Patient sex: M
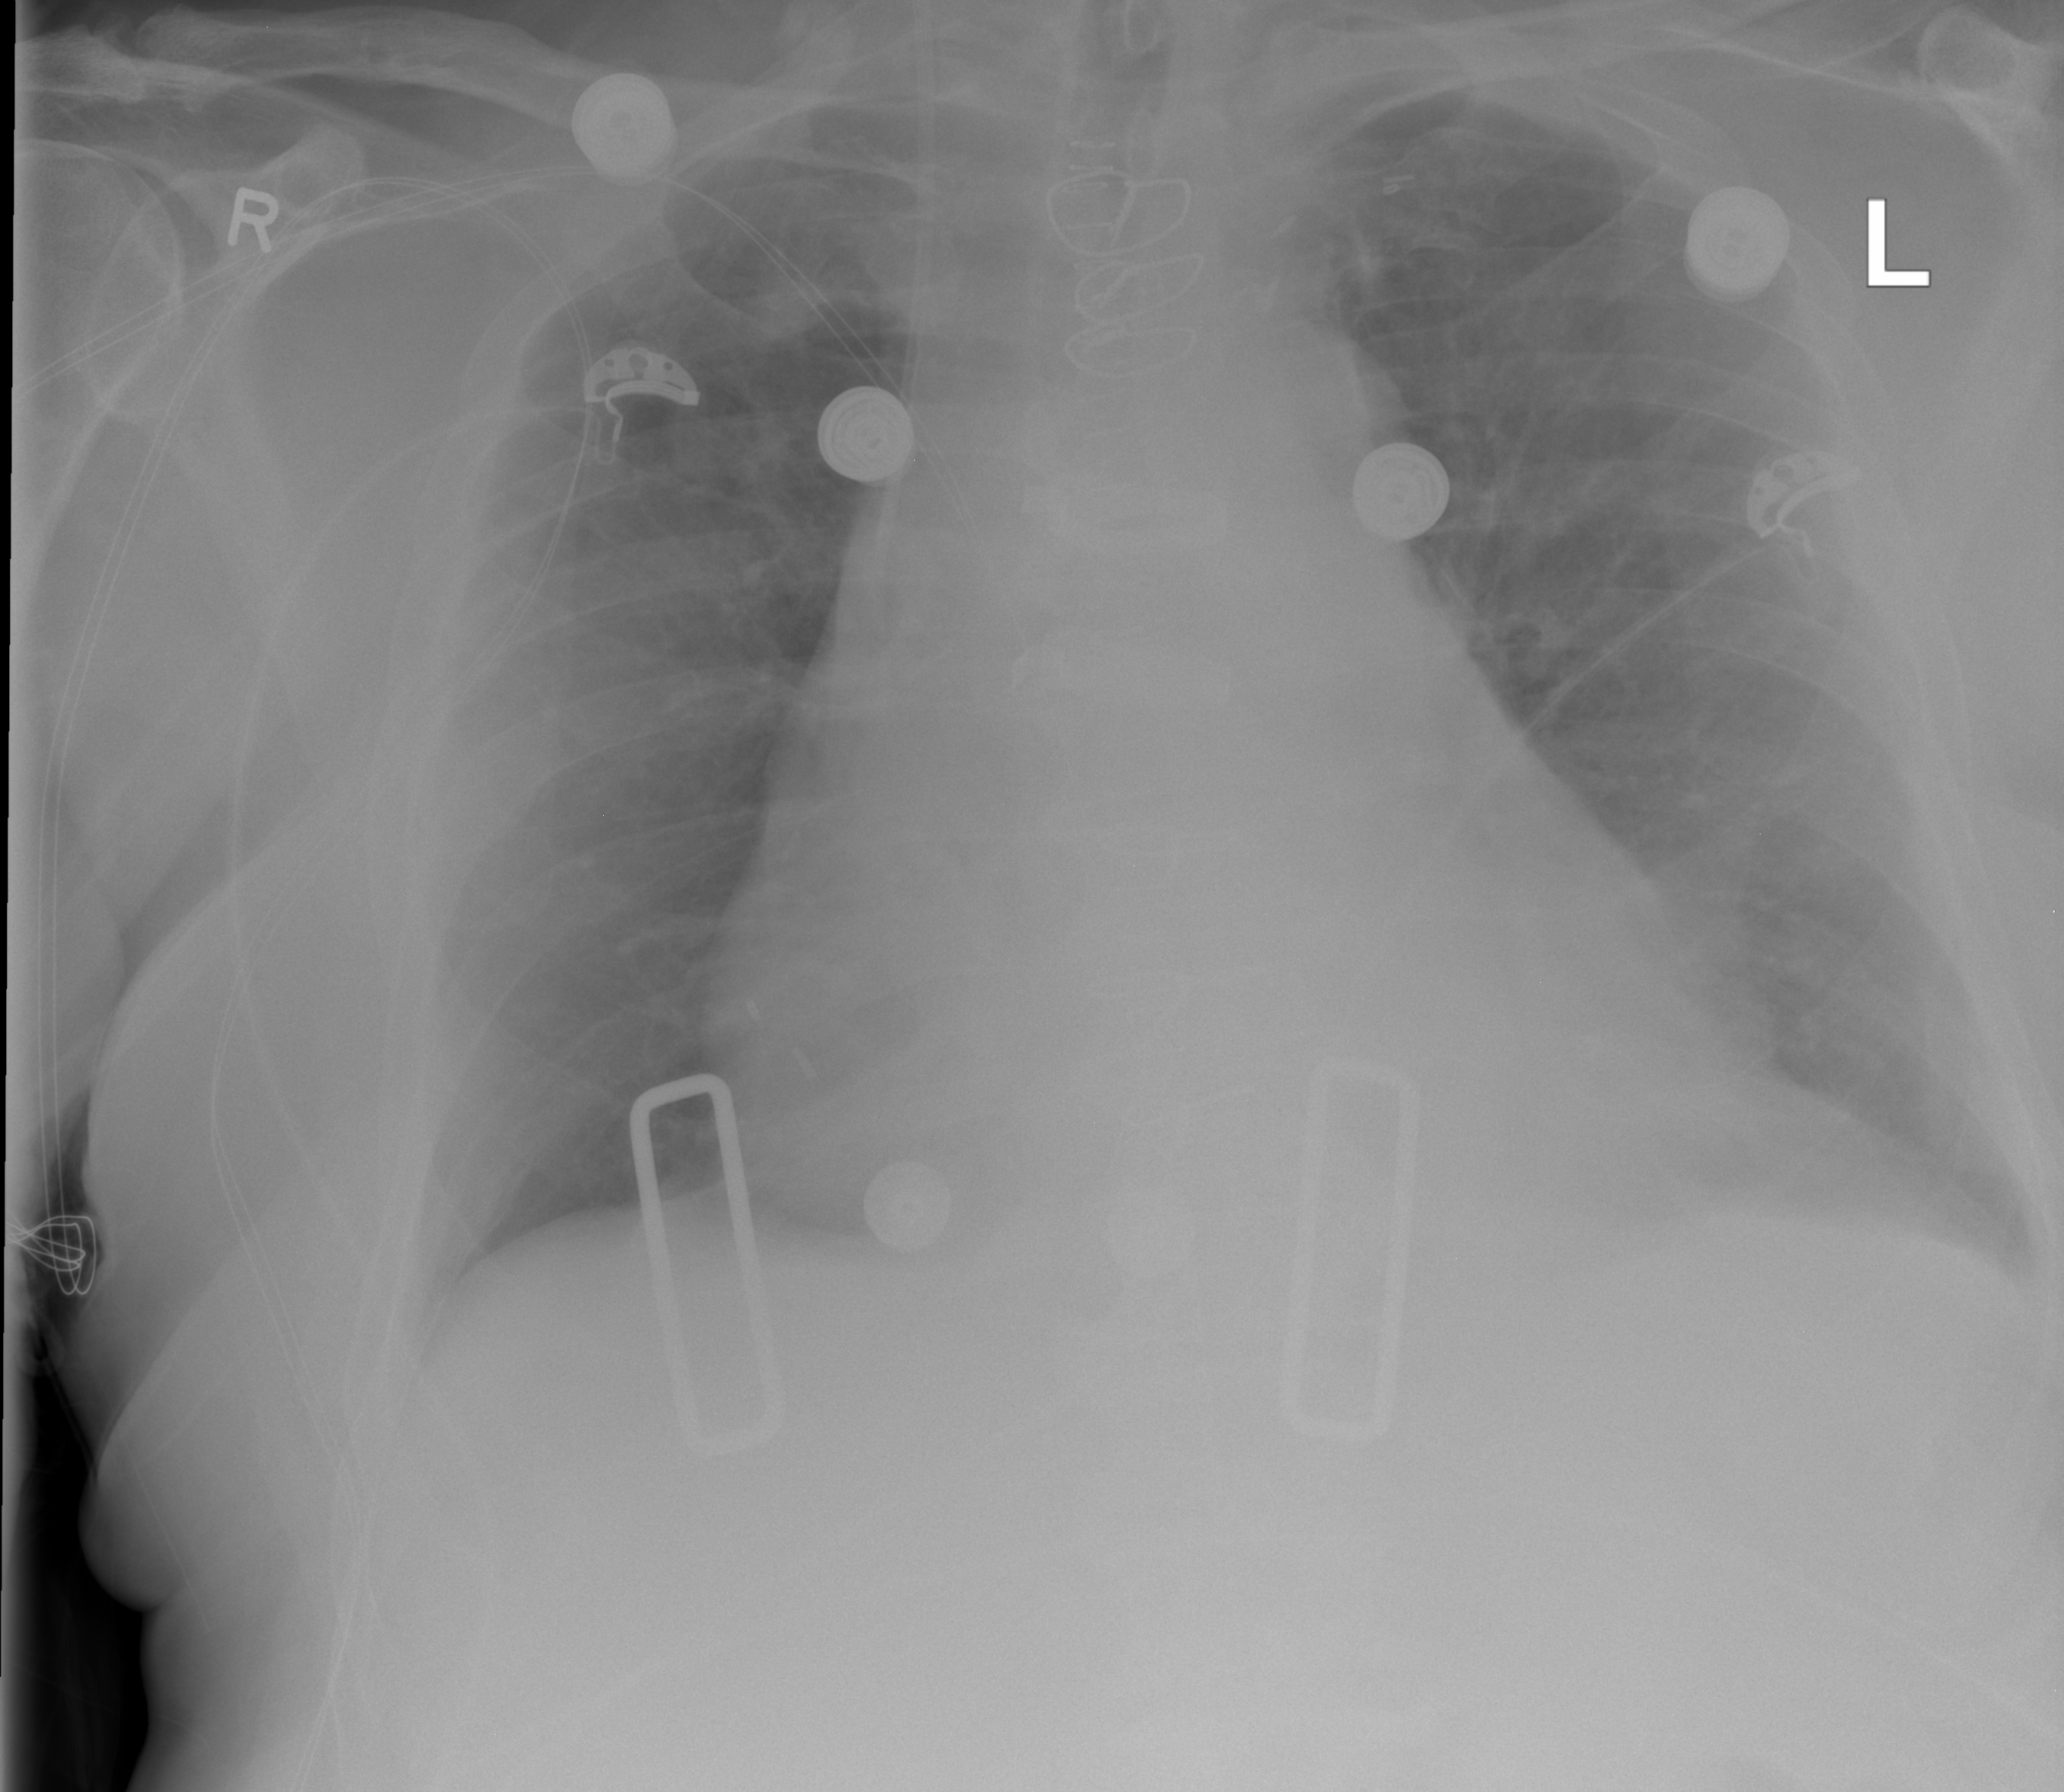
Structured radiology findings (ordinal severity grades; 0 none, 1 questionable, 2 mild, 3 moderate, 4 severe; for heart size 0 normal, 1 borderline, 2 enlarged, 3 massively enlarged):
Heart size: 2
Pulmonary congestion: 0
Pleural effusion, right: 0
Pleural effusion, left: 2
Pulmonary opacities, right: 0
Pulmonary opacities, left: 0
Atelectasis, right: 0
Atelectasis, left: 0